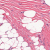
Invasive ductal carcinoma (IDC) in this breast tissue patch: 0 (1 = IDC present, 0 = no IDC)